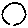
Label: circle